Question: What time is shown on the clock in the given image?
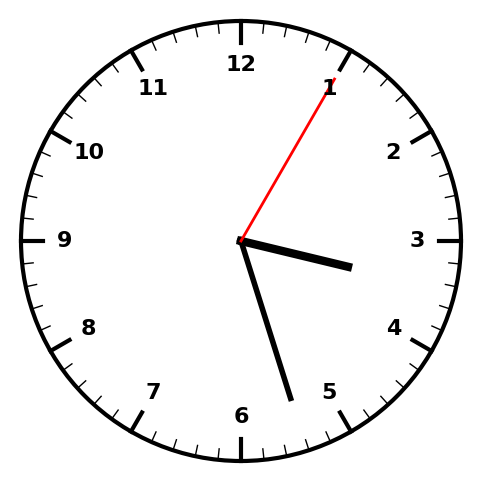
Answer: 03:27:05